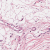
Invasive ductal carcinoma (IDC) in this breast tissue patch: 0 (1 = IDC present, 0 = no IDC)